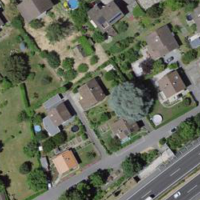
EUNIS habitat code: 57
Species observed at this site:
Certhia brachydactyla
Tachybaptus ruficollis
Corvus corone
Podiceps cristatus
Cyanistes caeruleus
Fulica atra
Anas platyrhynchos
Sturnus vulgaris
Chloris chloris
Aythya fuligula
Fringilla coelebs
Passer domesticus
Sylvia atricapilla
Columba palumbus
Chroicocephalus ridibundus
Turdus merula
Phalacrocorax carbo
Larus michahellis
Cygnus olor
Mareca strepera
Milvus migrans
Milvus milvus
Phytolacca americana
Motacilla alba
Delichon urbicum
Periparus ater